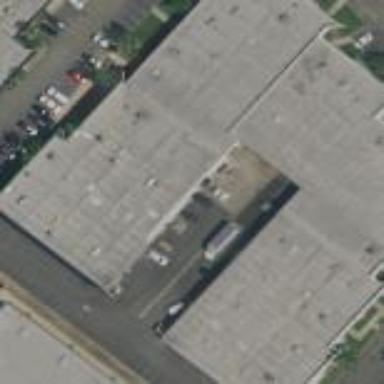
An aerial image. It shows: Warehouse.